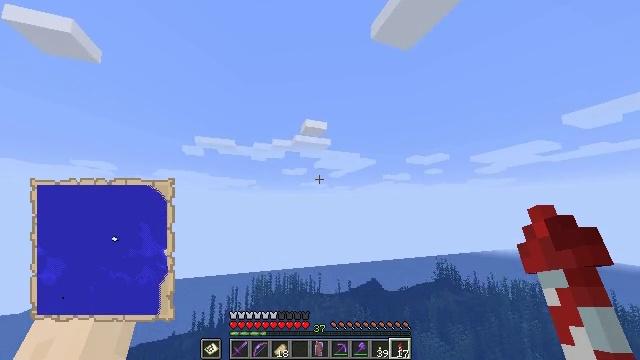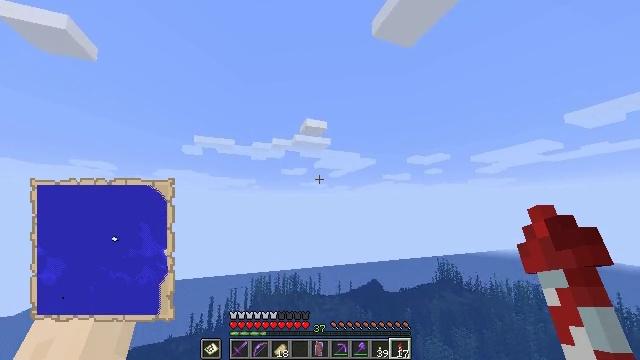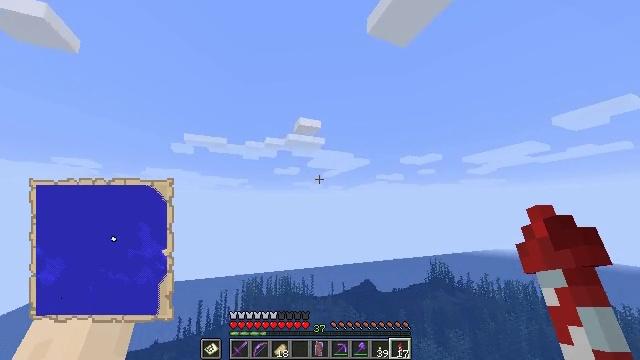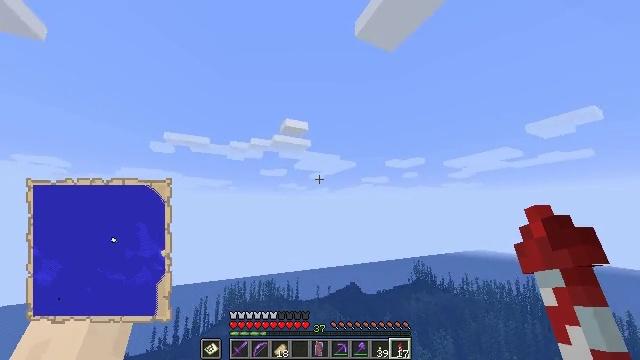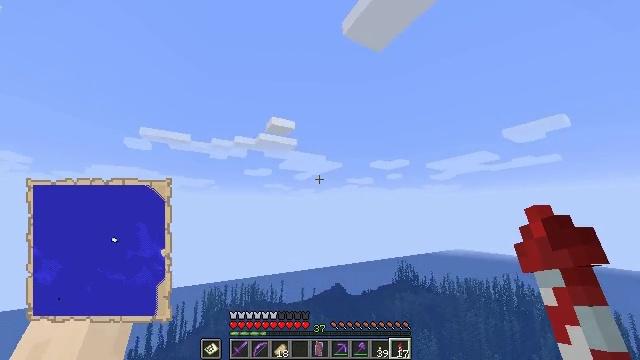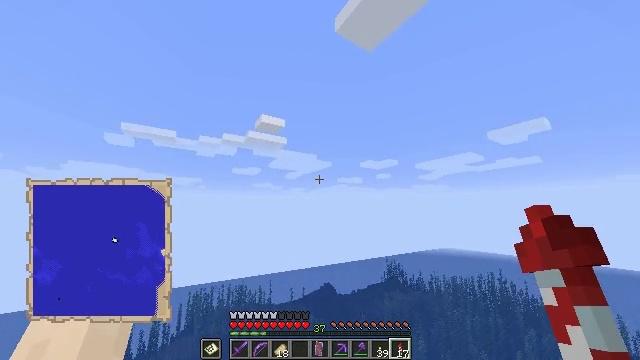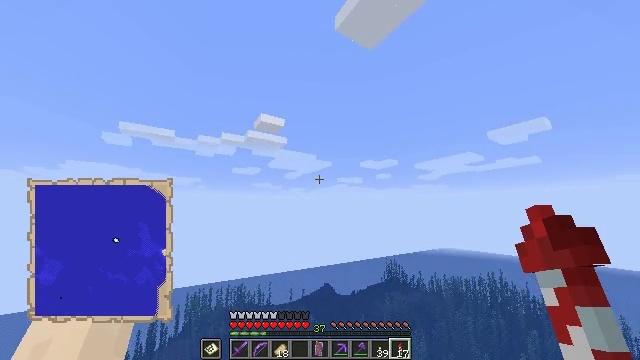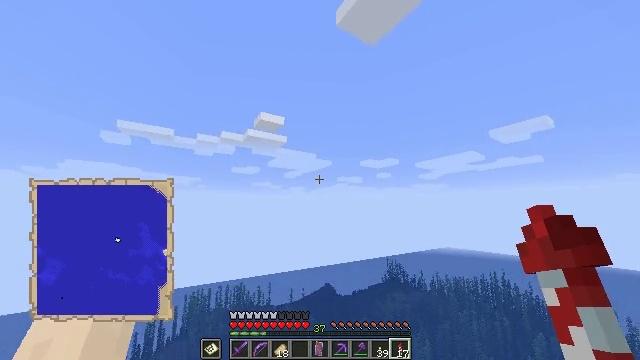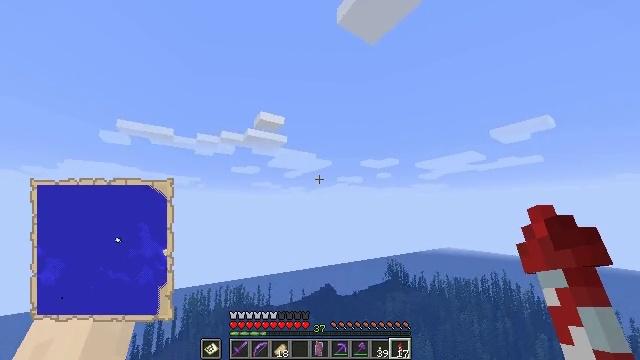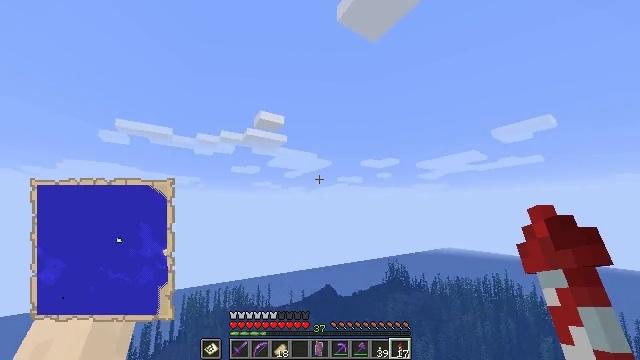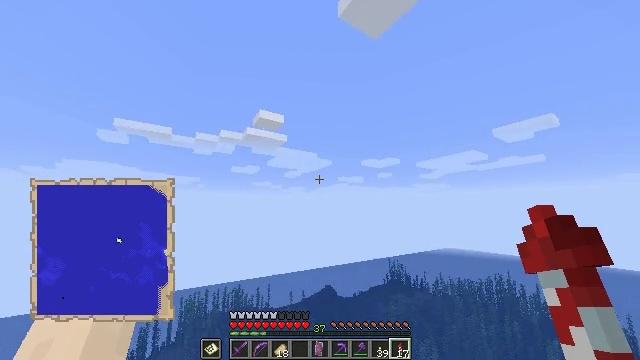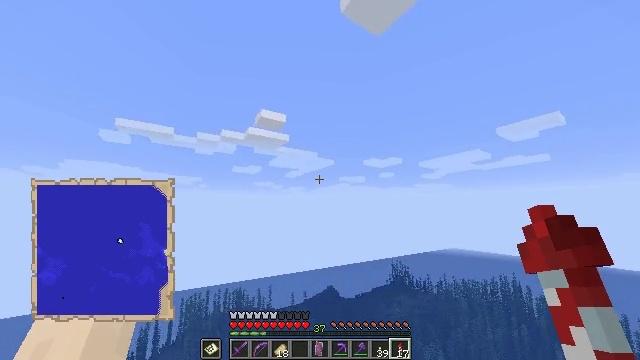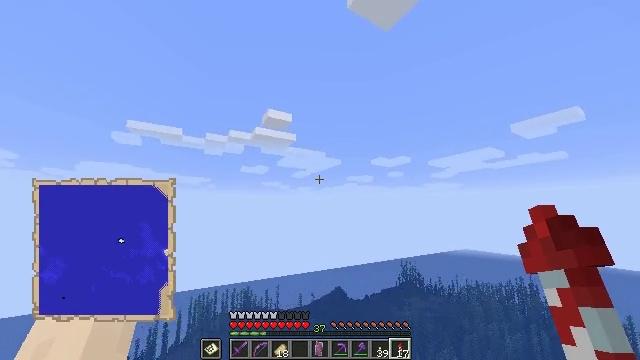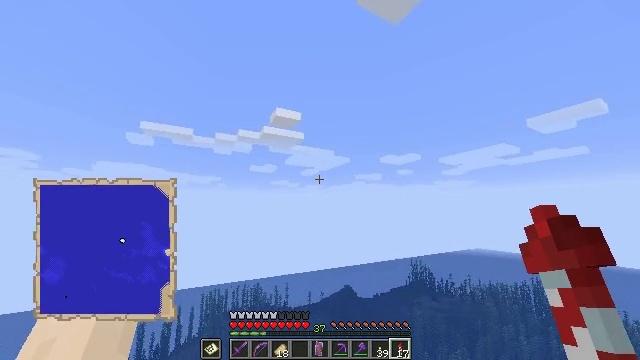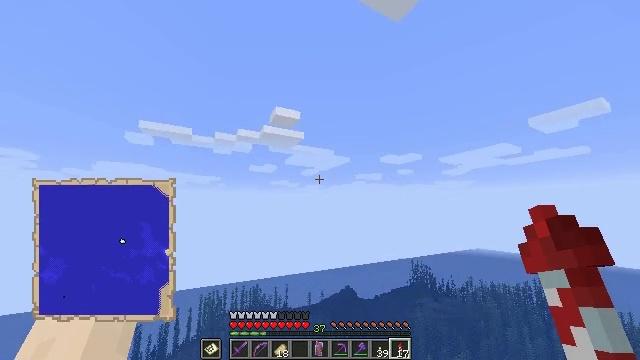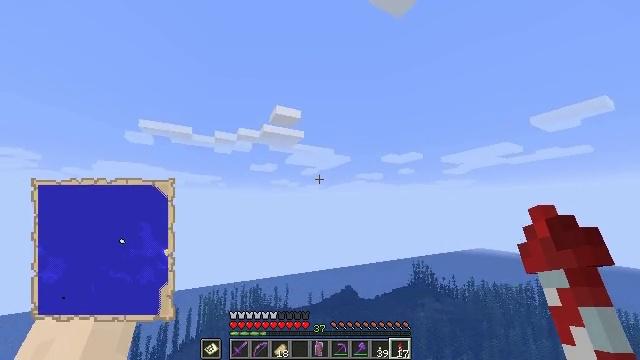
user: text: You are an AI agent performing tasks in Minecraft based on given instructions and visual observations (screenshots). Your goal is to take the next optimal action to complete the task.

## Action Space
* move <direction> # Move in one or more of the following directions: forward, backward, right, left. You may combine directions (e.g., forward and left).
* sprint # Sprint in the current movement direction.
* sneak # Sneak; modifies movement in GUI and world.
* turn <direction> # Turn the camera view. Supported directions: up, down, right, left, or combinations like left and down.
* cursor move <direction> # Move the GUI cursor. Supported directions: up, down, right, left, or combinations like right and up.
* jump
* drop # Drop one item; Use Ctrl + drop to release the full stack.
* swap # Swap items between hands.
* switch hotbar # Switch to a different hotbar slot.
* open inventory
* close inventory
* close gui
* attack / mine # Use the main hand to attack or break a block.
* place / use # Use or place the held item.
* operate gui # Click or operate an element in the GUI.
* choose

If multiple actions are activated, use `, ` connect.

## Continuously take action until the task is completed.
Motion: motion action
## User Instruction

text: Craft the filled map using your resources.
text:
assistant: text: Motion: move forward, sprint
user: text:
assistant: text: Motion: move forward, sprint, turn right
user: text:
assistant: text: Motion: move forward, sprint, turn right
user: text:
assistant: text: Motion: move forward, sprint, turn right
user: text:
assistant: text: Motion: move forward, sprint, turn right
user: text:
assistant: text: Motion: move forward, sprint
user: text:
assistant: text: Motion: move forward, sprint
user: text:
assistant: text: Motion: move forward, sprint
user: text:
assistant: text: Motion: move forward, sprint
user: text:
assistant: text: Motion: move forward, sprint
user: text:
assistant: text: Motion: move forward, sprint
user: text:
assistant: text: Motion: move forward, sprint, turn left
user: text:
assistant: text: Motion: move forward, sprint, turn left
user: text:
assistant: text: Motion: move forward, sprint
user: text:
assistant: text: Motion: move forward, sprint
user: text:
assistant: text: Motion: move forward, sprint, turn down
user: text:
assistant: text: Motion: move forward, sprint, turn right and down
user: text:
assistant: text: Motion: move forward, sprint
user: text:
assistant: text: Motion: move forward, sprint, turn right
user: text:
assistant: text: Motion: move forward, sprint, turn right
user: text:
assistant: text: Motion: move forward, sprint, turn right and down
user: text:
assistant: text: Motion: move forward, sprint, turn right
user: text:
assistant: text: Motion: move forward, sprint, turn right
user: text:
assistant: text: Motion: move forward, sprint
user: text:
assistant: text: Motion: move forward, sprint
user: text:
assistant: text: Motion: move forward, sprint
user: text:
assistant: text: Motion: move forward, sprint
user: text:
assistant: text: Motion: move forward, sprint
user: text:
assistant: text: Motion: move forward, sprint
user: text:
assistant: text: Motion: move forward, sprint